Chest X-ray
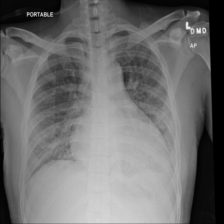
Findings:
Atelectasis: negative
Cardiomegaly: positive
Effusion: negative
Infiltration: negative
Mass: negative
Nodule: negative
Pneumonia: negative
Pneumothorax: negative
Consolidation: negative
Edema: negative
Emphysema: negative
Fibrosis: negative
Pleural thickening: negative
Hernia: negative